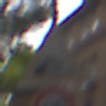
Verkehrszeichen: Ufer
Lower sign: Geschwindigkeit20
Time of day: MorningAfternoon
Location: Outdoor (Urban)
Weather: Overcast
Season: NotSpecified
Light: Natural